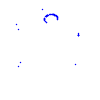
Particle: proton